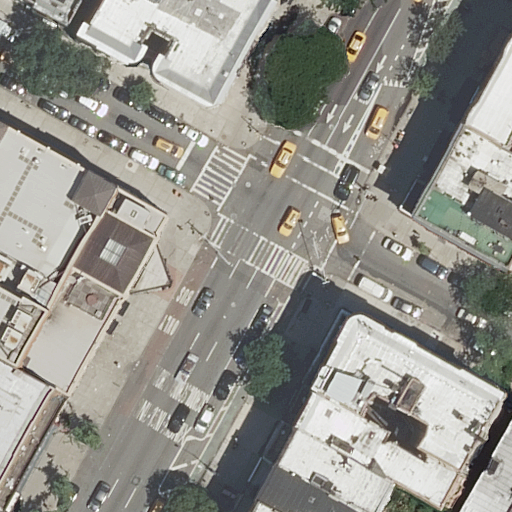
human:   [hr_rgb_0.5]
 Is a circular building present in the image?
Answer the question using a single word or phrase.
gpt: no

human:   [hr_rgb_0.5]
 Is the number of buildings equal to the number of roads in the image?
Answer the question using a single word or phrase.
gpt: no

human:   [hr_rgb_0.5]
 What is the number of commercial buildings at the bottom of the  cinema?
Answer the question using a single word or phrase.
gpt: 0

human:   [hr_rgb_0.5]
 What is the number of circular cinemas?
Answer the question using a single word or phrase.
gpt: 0

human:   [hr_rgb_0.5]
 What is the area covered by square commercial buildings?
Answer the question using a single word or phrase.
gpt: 0m2

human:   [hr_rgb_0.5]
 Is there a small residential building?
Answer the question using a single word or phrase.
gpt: yes

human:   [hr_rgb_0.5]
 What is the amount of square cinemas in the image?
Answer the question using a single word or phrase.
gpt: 0

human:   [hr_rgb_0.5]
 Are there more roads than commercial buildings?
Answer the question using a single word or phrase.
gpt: yes

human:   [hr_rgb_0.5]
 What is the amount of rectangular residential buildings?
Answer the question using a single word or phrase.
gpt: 6

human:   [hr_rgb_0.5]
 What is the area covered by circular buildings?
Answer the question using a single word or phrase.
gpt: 0m2

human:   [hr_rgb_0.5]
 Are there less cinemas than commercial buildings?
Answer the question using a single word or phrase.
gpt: no

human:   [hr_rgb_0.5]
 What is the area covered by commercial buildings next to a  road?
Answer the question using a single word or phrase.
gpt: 0m2

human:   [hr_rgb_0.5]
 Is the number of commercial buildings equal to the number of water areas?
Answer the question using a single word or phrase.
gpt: yes

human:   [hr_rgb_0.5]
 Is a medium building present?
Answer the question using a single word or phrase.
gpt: yes

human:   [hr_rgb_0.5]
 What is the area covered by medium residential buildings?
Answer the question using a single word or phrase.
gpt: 1220m2

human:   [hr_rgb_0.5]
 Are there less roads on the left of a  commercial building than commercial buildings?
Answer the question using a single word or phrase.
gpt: no

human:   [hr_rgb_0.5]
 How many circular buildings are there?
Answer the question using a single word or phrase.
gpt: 0

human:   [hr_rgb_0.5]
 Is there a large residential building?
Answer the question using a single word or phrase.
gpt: yes

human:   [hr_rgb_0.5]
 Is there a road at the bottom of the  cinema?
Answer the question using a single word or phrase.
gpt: no

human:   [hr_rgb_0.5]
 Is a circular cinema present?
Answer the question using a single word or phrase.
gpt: no

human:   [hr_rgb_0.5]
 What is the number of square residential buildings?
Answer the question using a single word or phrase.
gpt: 0

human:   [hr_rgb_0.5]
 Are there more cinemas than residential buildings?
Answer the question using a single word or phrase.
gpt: no

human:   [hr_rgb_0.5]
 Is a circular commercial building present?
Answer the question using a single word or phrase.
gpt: no

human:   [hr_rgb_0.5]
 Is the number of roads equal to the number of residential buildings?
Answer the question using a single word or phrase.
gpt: no

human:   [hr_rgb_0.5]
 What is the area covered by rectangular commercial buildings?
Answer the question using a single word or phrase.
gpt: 0m2

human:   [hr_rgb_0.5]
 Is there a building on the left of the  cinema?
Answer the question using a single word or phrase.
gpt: no

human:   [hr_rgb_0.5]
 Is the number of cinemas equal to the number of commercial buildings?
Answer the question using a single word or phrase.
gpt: no

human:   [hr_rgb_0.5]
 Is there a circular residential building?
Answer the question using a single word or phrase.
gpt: no

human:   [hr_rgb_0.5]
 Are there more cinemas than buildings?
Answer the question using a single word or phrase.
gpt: no

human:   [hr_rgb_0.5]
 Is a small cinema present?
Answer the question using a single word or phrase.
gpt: no

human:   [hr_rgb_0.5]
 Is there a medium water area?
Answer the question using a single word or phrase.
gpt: no

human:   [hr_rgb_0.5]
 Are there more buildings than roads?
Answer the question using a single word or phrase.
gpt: yes

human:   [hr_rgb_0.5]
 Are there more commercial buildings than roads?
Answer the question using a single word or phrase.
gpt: no

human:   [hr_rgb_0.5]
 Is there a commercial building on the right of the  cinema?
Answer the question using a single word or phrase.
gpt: no

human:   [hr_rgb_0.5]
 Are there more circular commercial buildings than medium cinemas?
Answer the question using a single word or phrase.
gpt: no

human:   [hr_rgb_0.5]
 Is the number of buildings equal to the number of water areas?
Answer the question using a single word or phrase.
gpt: no